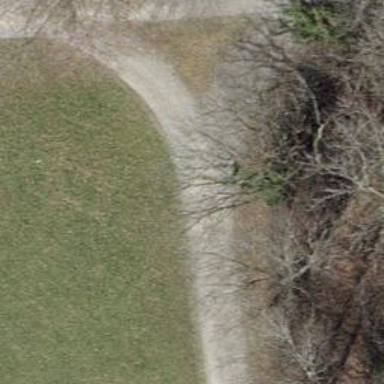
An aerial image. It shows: Pebblestone track with grade2 tracktype.